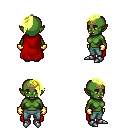
a pixel art fantasy rpg character, female body template, orc, green skin, red cape, teal pants, gold long mohawk hairstyle, bronze tiara, gold gloves, metal boots, four views (front, back, left, right), 2x2 character sprite sheet, small pixel art, hard edges, no anti-aliasing